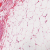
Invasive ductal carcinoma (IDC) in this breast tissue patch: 0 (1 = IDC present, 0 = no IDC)